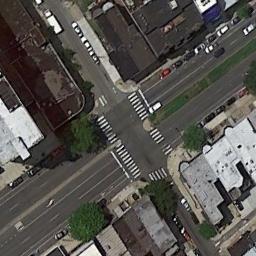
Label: intersection